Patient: sex F, age 59
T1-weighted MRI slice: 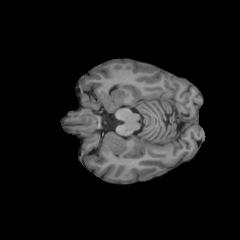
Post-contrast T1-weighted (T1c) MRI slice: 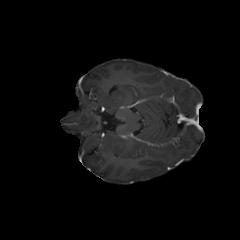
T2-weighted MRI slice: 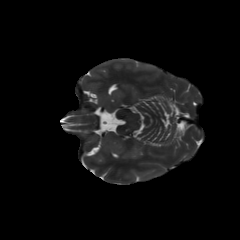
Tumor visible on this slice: no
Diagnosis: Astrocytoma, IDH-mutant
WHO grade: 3